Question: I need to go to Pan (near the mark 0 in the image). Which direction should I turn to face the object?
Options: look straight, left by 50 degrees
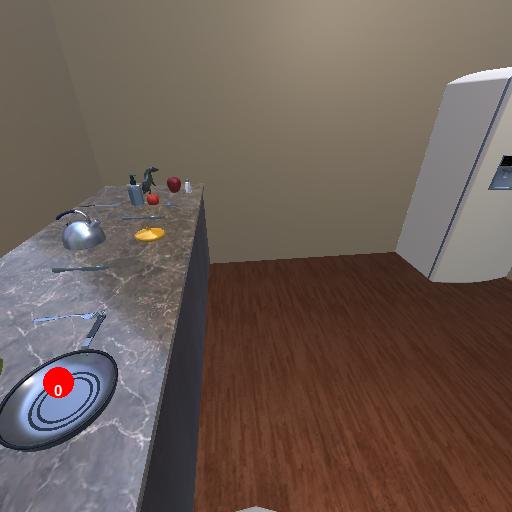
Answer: look straight